Question:
Anyone seen this before? Simple textarea that I have set to the following CSS:
'''
#discusspostform textarea{
width: 230px;
height:25px;
position:absolute;
bottom:40px;
left:8px;
top:5px;
padding:5px;
resize:none;
}
'''
Works okay but if the user doubles click a few times (as they no doubt will!). It gives resize handles and an arrow to drag it around the page.I have drag and drop on the site, but this is not required! Anyway to stop it?
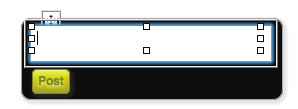
Answer: I have seen this code and it maybe help you, its Javascript.
'''
document.execCommand('enableObjectResizing', false, false);
'''